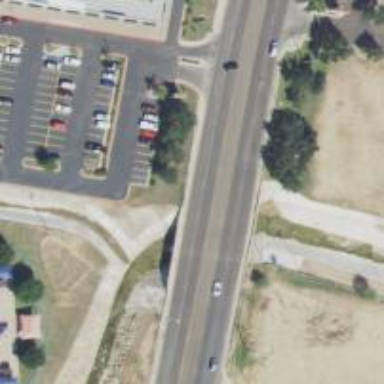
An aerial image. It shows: Secondary road bridge with retail establishments nearby.